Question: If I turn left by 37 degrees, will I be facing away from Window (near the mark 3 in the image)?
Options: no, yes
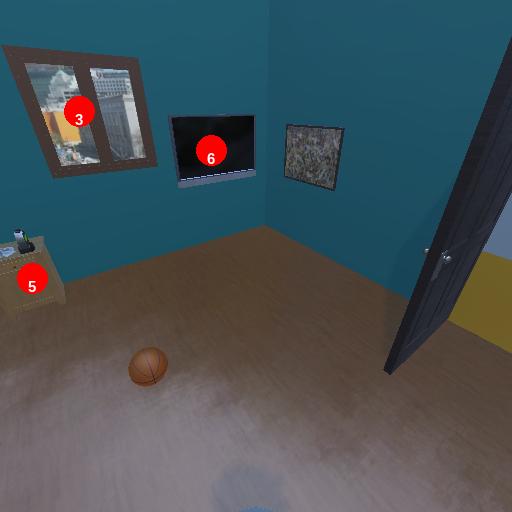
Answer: no